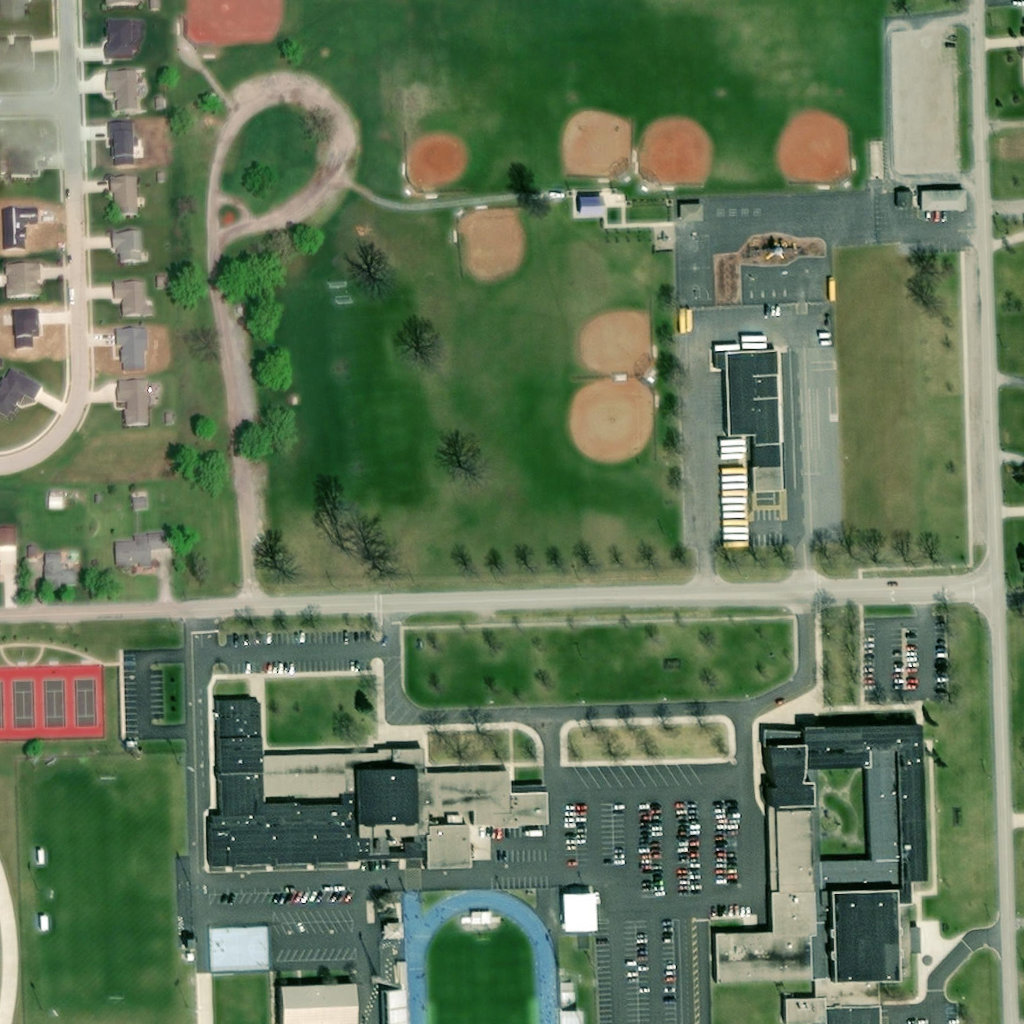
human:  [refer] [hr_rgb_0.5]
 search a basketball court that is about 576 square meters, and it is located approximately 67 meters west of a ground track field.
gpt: <box>[[20, 90, 26, 94, 0]]</box>

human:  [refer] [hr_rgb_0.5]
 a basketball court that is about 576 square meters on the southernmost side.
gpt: <box>[[21, 90, 26, 95, 0]]</box>